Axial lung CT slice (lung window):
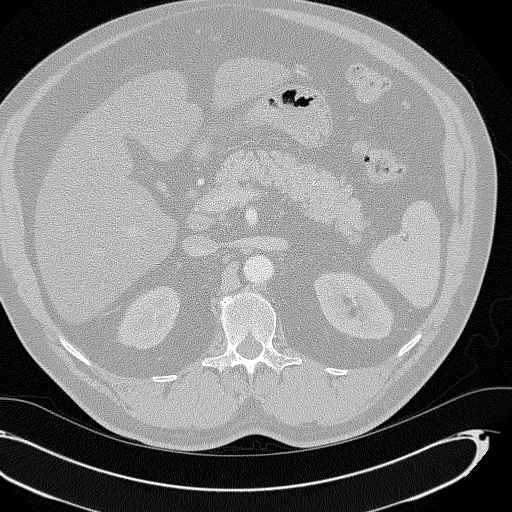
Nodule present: no